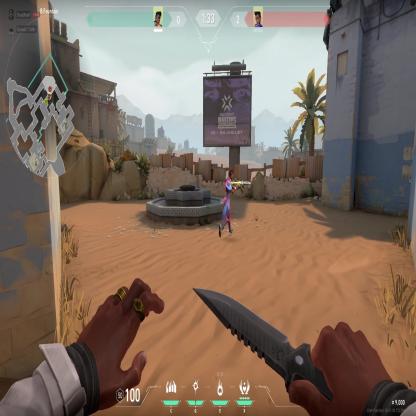
Label: enemy